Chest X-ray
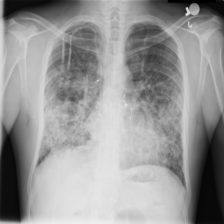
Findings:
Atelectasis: negative
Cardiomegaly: negative
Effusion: negative
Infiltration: negative
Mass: negative
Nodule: negative
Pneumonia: negative
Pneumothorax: negative
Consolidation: negative
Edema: negative
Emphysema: negative
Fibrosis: negative
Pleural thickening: negative
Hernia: negative